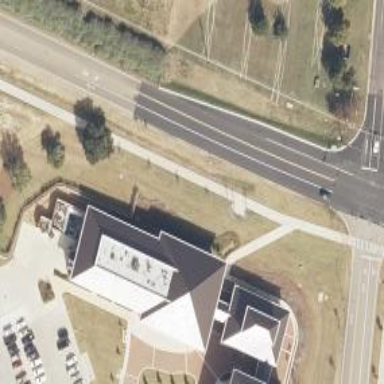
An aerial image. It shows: University building with pyramidal roof shape.